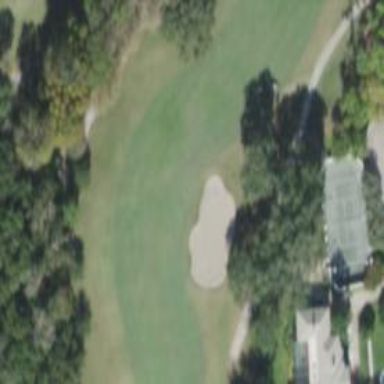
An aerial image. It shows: Scenic golf fairway.